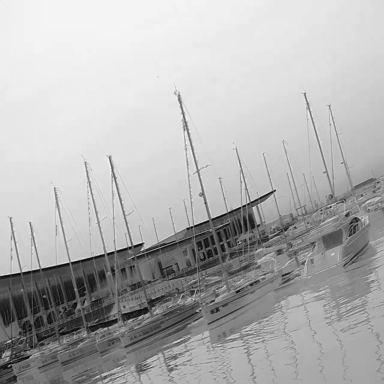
There are eight objects shown in the infrared image, including two canoes, and six sailboats.